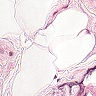
Metastatic tissue present: no